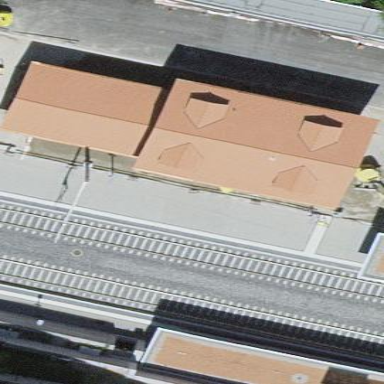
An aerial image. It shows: Train station building.